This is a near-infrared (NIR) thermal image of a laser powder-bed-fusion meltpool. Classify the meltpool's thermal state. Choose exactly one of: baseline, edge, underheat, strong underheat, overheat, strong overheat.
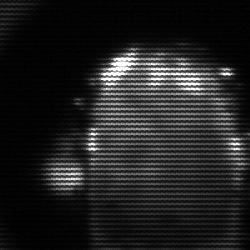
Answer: baseline